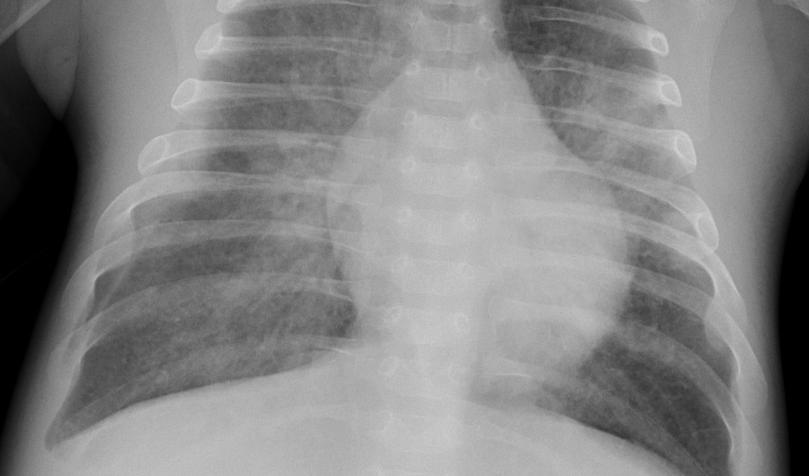
Diagnosis: PNEUMONIA